Question: I have this very bad problem - there are three projects A, B, C. C has a version 1.0.5. I want to use this one. A and B both have defined this dependency version explicitely within their POMS. However, when running, they use 1.0.2.
They all share one R root POM, but this should be irrelevant.
Legend:
- - - -
When I run main() of project A, it tries to initialize spring context, which imports B context which in turn includes C context. In version 1.0.2 C context was including B context, which caused a cyclic import exception like this:
Exception:
'''
Exception in thread "main" org.springframework.beans.factory.parsing.BeanDefinitionParsingException: Configuration problem: Failed to import bean definitions from URL location [classpath*:persistenceApplicationContext.xml]
Offending resource: class path resource [portletsApplicationContext.xml]; nested exception is org.springframework.beans.factory.parsing.BeanDefinitionParsingException: Configuration problem: Failed to import bean definitions from URL location [classpath*:textProcessingApplicationContext.xml]
Offending resource: URL [jar:file:/C:/Users/Simon/.m2/repository/com/myProject/PersistenceModule/1.2.6-SNAPSHOT/PersistenceModule-1.2.6-SNAPSHOT.jar!/persistenceApplicationContext.xml]; nested exception is org.springframework.beans.factory.parsing.BeanDefinitionParsingException: Configuration problem: Failed to import bean definitions from URL location [classpath*:persistenceApplicationContext.xml]
Offending resource: URL [jar:file:/C:/Users/Simon/.m2/repository/myProject/TextProcessing/1.0.2/TextProcessing-1.0.2.jar!/textProcessingApplicationContext.xml]; nested exception is org.springframework.beans.factory.BeanDefinitionStoreException: Detected cyclic loading of URL [jar:file:/C:/Users/Simon/.m2/repository/com/myProject/PersistenceModule/1.2.6-SNAPSHOT/PersistenceModule-1.2.6-SNAPSHOT.jar!/persistenceApplicationContext.xml] - check your import definitions!
at org.springframework.beans.factory.parsing.FailFastProblemReporter.error(FailFastProblemReporter.java:70)
at org.springframework.beans.factory.parsing.ReaderContext.error(ReaderContext.java:85)
at org.springframework.beans.factory.parsing.ReaderContext.error(ReaderContext.java:76)
at org.springframework.beans.factory.xml.DefaultBeanDefinitionDocumentReader.importBeanDefinitionResource(DefaultBeanDefinitionDocumentReader.java:235)
........
at org.springframework.context.support.ClassPathXmlApplicationContext.<init>(ClassPathXmlApplicationContext.java:139)
at org.springframework.context.support.ClassPathXmlApplicationContext.<init>(ClassPathXmlApplicationContext.java:83)
at com.myProject.myProject.portlets.demo.SolrStatementTest.main(SolrStatementTest.java:27)
Caused by: org.springframework.beans.factory.parsing.BeanDefinitionParsingException: Configuration problem: Failed to import bean definitions from URL location [classpath*:textProcessingApplicationContext.xml]
Offending resource: URL [jar:file:/C:/Users/Simon/.m2/repository/com/myProject/PersistenceModule/1.2.6-SNAPSHOT/PersistenceModule-1.2.6-SNAPSHOT.jar!/persistenceApplicationContext.xml]; nested exception is org.springframework.beans.factory.parsing.BeanDefinitionParsingException: Configuration problem: Failed to import bean definitions from URL location [classpath*:persistenceApplicationContext.xml]
Offending resource: URL [jar:file:/C:/Users/Simon/.m2/repository/myProject/TextProcessing/1.0.2/TextProcessing-1.0.2.jar!/textProcessingApplicationContext.xml]; nested exception is org.springframework.beans.factory.BeanDefinitionStoreException: Detected cyclic loading of URL [jar:file:/C:/Users/Simon/.m2/repository/com/myProject/PersistenceModule/1.2.6-SNAPSHOT/PersistenceModule-1.2.6-SNAPSHOT.jar!/persistenceApplicationContext.xml] - check your import definitions!
at org.springframework.beans.factory.parsing.FailFastProblemReporter.error(FailFastProblemReporter.java:70)
at org.springframework.beans.factory.parsing.ReaderContext.error(ReaderContext.java:85)
at org.springframework.beans.factory.parsing.ReaderContext.error(ReaderContext.java:76)
at org.springframework.beans.factory.xml.DefaultBeanDefinitionDocumentReader.importBeanDefinitionResource(DefaultBeanDefinitionDocumentReader.java:235)
at org.springframework.beans.factory.xml.DefaultBeanDefinitionDocumentReader.parseDefaultElement(DefaultBeanDefinitionDocumentReader.java:186)
at
..........
org.springframework.beans.factory.support.AbstractBeanDefinitionReader.loadBeanDefinitions(AbstractBeanDefinitionReader.java:216)
at org.springframework.beans.factory.xml.DefaultBeanDefinitionDocumentReader.importBeanDefinitionResource(DefaultBeanDefinitionDocumentReader.java:229)
... 20 more
Caused by: org.springframework.beans.factory.parsing.BeanDefinitionParsingException: Configuration problem: Failed to import bean definitions from URL location [classpath*:persistenceApplicationContext.xml]
Offending resource: URL [jar:file:/C:/Users/Simon/.m2/repository/myProject/TextProcessing/1.0.2/TextProcessing-1.0.2.jar!/textProcessingApplicationContext.xml]; nested exception is org.springframework.beans.factory.BeanDefinitionStoreException: Detected cyclic loading of URL [jar:file:/C:/Users/Simon/.m2/repository/com/myProject/PersistenceModule/1.2.6-SNAPSHOT/PersistenceModule-1.2.6-SNAPSHOT.jar!/persistenceApplicationContext.xml] - check your import definitions!
at org.springframework.beans.factory.parsing.FailFastProblemReporter.error(FailFastProblemReporter.java:70)
at org.springframework.beans.factory.parsing.ReaderContext.error(ReaderContext.java:85)
at org.springframework.beans.factory.parsing.ReaderContext.error(ReaderContext.java:76)
at org.springframework.beans.factory.xml.DefaultBeanDefinitionDocumentReader.importBeanDefinitionResource(DefaultBeanDefinitionDocumentReader.java:235)
at org.springframework.beans.factory.xml.DefaultBeanDefinitionDocumentReader.parseDefaultElement(DefaultBeanDefinitionDocumentReader.java:186)
... 31 more
Caused by: org.springframework.beans.factory.BeanDefinitionStoreException: Detected cyclic loading of URL [jar:file:/C:/Users/Simon/.m2/repository/com/myProject/PersistenceModule/1.2.6-SNAPSHOT/PersistenceModule-1.2.6-SNAPSHOT.jar!/persistenceApplicationContext.xml] - check your import definitions!
at org.springframework.beans.factory.xml.XmlBeanDefinitionReader.loadBeanDefinitions(XmlBeanDefinitionReader.java:326)
at org.springframework.beans.factory.xml.XmlBeanDefinitionReader.loadBeanDefinitions(XmlBeanDefinitionReader.java:304)
... 42 more
'''
A (portlets) POM:
'''
<?xml version="1.0" encoding="UTF-8"?>
<project xmlns="http://maven.apache.org/POM/4.0.0" xmlns:xsi="http://www.w3.org/2001/XMLSchema-instance" xsi:schemaLocation="http://maven.apache.org/POM/4.0.0 http://maven.apache.org/maven-v4_0_0.xsd">
<modelVersion>4.0.0</modelVersion>
<url>http://maven.apache.org</url>
<name>portlets</name>
<groupId>
com.myProject</groupId>
<artifactId>portlets</artifactId>
<packaging>war</packaging>
<version>0.1.1-SNAPSHOT</version>
<properties>
<liferay.version>6.2.1</liferay.version>
<hibernate.version>4.2.13.Final</hibernate.version>
</properties>
<parent>
<groupId>
com.myProject</groupId>
<artifactId>myProjectRoot</artifactId>
<version>0.10</version>
</parent>
<scm>
<developerConnection>scm:svn:https://myProject.com/scm/svn/portlets/portlets</developerConnection>
</scm>
<build>
<plugins>
<plugin>
<groupId>org.apache.maven.plugins</groupId>
<artifactId>maven-release-plugin</artifactId>
<configuration>
<tagBase>https://myProject.com/scm/svn/portlets/tags</tagBase>
</configuration>
</plugin>
<plugin>
<groupId>org.apache.maven.plugins</groupId>
<artifactId>maven-resources-plugin</artifactId>
<version>2.6</version>
<configuration>
<encoding>UTF-8</encoding>
</configuration>
</plugin>
</plugins>
</build>
<dependencies>
... many dependencies here
<!-- ============== myProject MODULES ============== -->
<dependency>
<groupId>com.myProject</groupId>
<artifactId>PersistenceModule</artifactId>
<version>1.2.6-SNAPSHOT</version>
<type>jar</type>
<exclusions>
<exclusion>
<artifactId>javaee-web-api</artifactId>
<groupId>javax</groupId>
</exclusion>
</exclusions>
</dependency>
<dependency>
<groupId>com.myProject</groupId>
<artifactId>EntityModule</artifactId>
<version>1.6</version>
<type>jar</type>
<exclusions>
<exclusion>
<artifactId>javaee-web-api</artifactId>
<groupId>javax</groupId>
</exclusion>
</exclusions>
</dependency>
<dependency>
<groupId>com.myProject</groupId>
<artifactId>Translator</artifactId>
<version>1.0.1</version>
<type>jar</type>
</dependency>
<dependency>
<groupId>com.myProject</groupId>
<artifactId>Tagger</artifactId>
<version>1.0.3</version>
<type>jar</type>
</dependency>
<dependency>
<groupId>com.myProject.utils</groupId>
<artifactId>WordNetUtil</artifactId>
<version>1.3</version>
<type>jar</type>
</dependency>
</dependencies>
</project>
'''
B POM:
'''
<project xmlns="http://maven.apache.org/POM/4.0.0" xmlns:xsi="http://www.w3.org/2001/XMLSchema-instance" xsi:schemaLocation="http://maven.apache.org/POM/4.0.0 http://maven.apache.org/xsd/maven-4.0.0.xsd">
<modelVersion>4.0.0</modelVersion>
<url>http://maven.apache.org</url>
<name>PersistenceModule</name>
<groupId>com.myProject</groupId>
<artifactId>PersistenceModule</artifactId>
<version>1.2.6-SNAPSHOT</version>
<packaging>jar</packaging>
<parent>
<groupId>com.myProject</groupId>
<artifactId>myProjectRoot</artifactId>
<version>0.10</version>
</parent>
<scm>
<developerConnection>scm:svn:https://myProject.com/scm/svn/persistence/PersistenceModule</developerConnection>
</scm>
<build>
<plugins>
<plugin>
<groupId>org.apache.maven.plugins</groupId>
<artifactId>maven-jar-plugin</artifactId>
<version>2.5</version>
<configuration>
<excludes>
<exclude>**/ratedPosts/**</exclude>
<exclude>**/testingMaterial/**</exclude>
<exclude>**/tempmyProjectFLD/**</exclude>
</excludes>
</configuration>
</plugin>
<plugin>
<groupId>org.apache.maven.plugins</groupId>
<artifactId>maven-source-plugin</artifactId>
<version>2.4</version>
<configuration>
<excludes>
<exclude>**/ratedPosts/**</exclude>
<exclude>**/testingMaterial/**</exclude>
<exclude>**/tempmyProjectFLD/**</exclude>
</excludes>
</configuration>
</plugin>
<plugin>
<groupId>org.apache.maven.plugins</groupId>
<artifactId>maven-release-plugin</artifactId>
<configuration>
<tagBase>https://myProject.com/scm/svn/persistence/tags</tagBase>
</configuration>
</plugin>
</plugins>
</build>
<dependencies>
<!-- MONGO -->
<dependency>
<groupId>org.mongodb</groupId>
<artifactId>mongo-java-driver</artifactId>
</dependency>
<!-- utils -->
<dependency>
<groupId>net.sf.opencsv</groupId>
<artifactId>opencsv</artifactId>
</dependency>
<dependency>
<groupId>com.google.code.gson</groupId>
<artifactId>gson</artifactId>
</dependency>
<dependency>
<groupId>com.google.guava</groupId>
<artifactId>guava</artifactId>
</dependency>
<!-- mail -->
<dependency>
<groupId>javax.mail</groupId>
<artifactId>mail</artifactId>
</dependency>
<dependency>
<groupId>com.myProject.harvest.utils</groupId>
<artifactId>java-libpst</artifactId>
</dependency>
<!-- Java -->
<dependency>
<groupId>commons-lang</groupId>
<artifactId>commons-lang</artifactId>
<type>jar</type>
</dependency>
<dependency>
<groupId>myProject</groupId>
<artifactId>TextProcessing</artifactId>
<version>1.0.5</version>
<type>jar</type>
</dependency>
<dependency>
<groupId>javax</groupId>
<artifactId>javaee-web-api</artifactId>
</dependency>
<!-- myProject -->
<dependency>
<groupId>com.myProject</groupId>
<artifactId>EntityModule</artifactId>
<version>1.6</version>
</dependency>
<!-- SPRING-->
<dependency>
<groupId>org.springframework</groupId>
<artifactId>spring-beans</artifactId>
</dependency>
<dependency>
<groupId>org.springframework</groupId>
<artifactId>spring-context</artifactId>
</dependency>
<!-- test -->
<dependency>
<groupId>org.springframework</groupId>
<artifactId>spring-test</artifactId>
</dependency>
<dependency>
<groupId>junit</groupId>
<artifactId>junit</artifactId>
</dependency>
<dependency>
<groupId>org.powermock</groupId>
<artifactId>powermock-module-junit4</artifactId>
</dependency>
<dependency>
<groupId>org.powermock</groupId>
<artifactId>powermock-api-mockito</artifactId>
</dependency>
<dependency>
<groupId>log4j</groupId>
<artifactId>log4j</artifactId>
</dependency>
<dependency>
<groupId>commons-io</groupId>
<artifactId>commons-io</artifactId>
</dependency>
<!-- Parsing -->
<dependency>
<groupId>org.apache.tika</groupId>
<artifactId>tika-core</artifactId>
</dependency>
<dependency>
<groupId>org.apache.tika</groupId>
<artifactId>tika-parsers</artifactId>
</dependency>
<!-- Social Network libs -->
<dependency>
<groupId>com.restfb</groupId>
<artifactId>restfb</artifactId>
</dependency>
</dependencies>
</project>
'''
C POM:
'''
<project xmlns="http://maven.apache.org/POM/4.0.0" xmlns:xsi="http://www.w3.org/2001/XMLSchema-instance" xsi:schemaLocation="http://maven.apache.org/POM/4.0.0 http://maven.apache.org/xsd/maven-4.0.0.xsd">
<modelVersion>4.0.0</modelVersion>
<name>TextProcessing</name>
<url>http://maven.apache.org</url>
<groupId>myProject</groupId>
<artifactId>TextProcessing</artifactId>
<version>1.0.6-SNAPSHOT</version>
<packaging>jar</packaging>
<parent>
<groupId>com.myProject</groupId>
<artifactId>myProjectRoot</artifactId>
<version>0.10</version>
</parent>
<scm>
<developerConnection>scm:svn:https://myProject.com/scm/svn/utils-translation/TextProcessing/trunk</developerConnection>
</scm>
<build>
<plugins>
<plugin>
<groupId>org.apache.maven.plugins</groupId>
<artifactId>maven-resources-plugin</artifactId>
<version>2.4.3</version>
<configuration>
<encoding>${project.build.sourceEncoding}</encoding>
</configuration>
</plugin>
</plugins>
</build>
<dependencies>
<dependency>
<groupId>com.google.guava</groupId>
<artifactId>guava</artifactId>
</dependency>
<dependency>
<groupId>junit</groupId>
<artifactId>junit</artifactId>
<scope>test</scope>
</dependency>
<dependency>
<groupId>com.myProject</groupId>
<artifactId>Tagger</artifactId>
<version>1.0.3</version>
<type>jar</type>
</dependency>
<dependency>
<groupId>com.myProject</groupId>
<artifactId>Translator</artifactId>
<version>1.0.1</version>
<type>jar</type>
</dependency>
<dependency>
<groupId>com.myProject</groupId>
<artifactId>EntityModule</artifactId>
<type>jar</type>
<version>1.6</version>
<exclusions>
<exclusion>
<artifactId>javaee-web-api</artifactId>
<groupId>javax</groupId>
</exclusion>
</exclusions>
</dependency>
<dependency>
<groupId>org.jsoup</groupId>
<artifactId>jsoup</artifactId>
<type>jar</type>
</dependency>
</dependencies>
</project>
'''
R (root) POM:
iherited by all other poms.
'''
<?xml version="1.0" encoding="UTF-8"?>
<project xmlns="http://maven.apache.org/POM/4.0.0" xmlns:xsi="http://www.w3.org/2001/XMLSchema-instance" xsi:schemaLocation="http://maven.apache.org/POM/4.0.0 http://maven.apache.org/xsd/maven-4.0.0.xsd">
<modelVersion>4.0.0</modelVersion>
<name>myProjectRoot</name>
<groupId>com.myProject</groupId>
<artifactId>myProjectRoot</artifactId>
<version>0.11-SNAPSHOT</version>
<packaging>pom</packaging>
<properties>
<project.build.sourceEncoding>UTF-8</project.build.sourceEncoding>
<powermock.version>1.5.6</powermock.version>
<spring.version>4.1.1.RELEASE</spring.version>
<spring.data.version>1.6.1.RELEASE</spring.data.version>
<maven.compiler.source>1.7</maven.compiler.source>
<maven.compiler.target>1.7</maven.compiler.target>
<hibernate.version>4.3.6.Final</hibernate.version>
</properties>
<!-- NEXUS configuration -->
<distributionManagement>
<repository>
<id>nexus</id>
<name>Releases</name>
<url>https://myProject.com/nexus/content/repositories/releases/</url>
<layout>default</layout>
</repository>
<snapshotRepository>
<id>nexus</id>
<name>Snapshots</name>
<url>https://myProject.com/nexus/content/repositories/snapshots/</url>
<layout>default</layout>
</snapshotRepository>
</distributionManagement>
<scm>
<developerConnection>scm:svn:https://myProject.com/scm/svn/myProjectroot/trunk</developerConnection>
</scm>
<build>
<!-- Global settings of maven plugins across myProject. Can be overriden with custom plugin managment, not recommended. -->
<pluginManagement>
<plugins>
<plugin>
<groupId>org.apache.maven.plugins</groupId>
<artifactId>maven-release-plugin</artifactId>
<version>2.5.1</version>
</plugin>
<plugin>
<groupId>org.apache.maven.plugins</groupId>
<artifactId>maven-deploy-plugin</artifactId>
<version>2.8.1</version>
</plugin>
<plugin>
<groupId>org.apache.maven.plugins</groupId>
<artifactId>maven-compiler-plugin</artifactId>
<version>2.5.1</version>
</plugin>
<plugin>
<groupId>org.apache.maven.plugins</groupId>
<artifactId>maven-javadoc-plugin</artifactId>
<version>2.9.1</version>
<executions>
<execution>
<id>attach-javadocs</id>
<goals>
<goal>jar</goal>
</goals>
</execution>
</executions>
</plugin>
<plugin>
<groupId>org.apache.maven.plugins</groupId>
<artifactId>maven-source-plugin</artifactId>
<version>2.4</version>
<executions>
<execution>
<id>attach-sources</id>
<goals>
<goal>jar</goal>
</goals>
</execution>
</executions>
</plugin>
</plugins>
</pluginManagement>
<plugins>
<plugin>
<groupId>org.apache.maven.plugins</groupId>
<artifactId>maven-javadoc-plugin</artifactId>
</plugin>
<plugin>
<groupId>org.apache.maven.plugins</groupId>
<artifactId>maven-source-plugin</artifactId>
</plugin>
<plugin>
<groupId>org.apache.maven.plugins</groupId>
<artifactId>maven-release-plugin</artifactId>
</plugin>
<plugin>
<groupId>org.apache.maven.plugins</groupId>
<artifactId>maven-compiler-plugin</artifactId>
</plugin>
<!-- <plugin>
<groupId>org.apache.maven.plugins</groupId>
<artifactId>maven-enforcer-plugin</artifactId>
</plugin>-->
</plugins>
</build>
<!-- Used for setting global versions of projects used across myProject.
In your project only declare groupId and artifactId to use a dependency with
a version and configuration used in this pom. -->
<dependencyManagement>
<dependencies>
................................ many more..................
<!-- myProject DEPENDENCIES -->
<dependency>
<groupId>com.myProject</groupId>
<artifactId>EntityModule</artifactId>
<version>1.4.1-SNAPSHOT</version>
<type>jar</type>
</dependency>
<dependency>
<groupId>com.myProject</groupId>
<artifactId>PersistenceModule</artifactId>
<version>1.2.3</version>
<type>jar</type>
</dependency>
<dependency>
<groupId>com.myProject.analysis</groupId>
<artifactId>ContentModule</artifactId>
<version>1.2-SNAPSHOT</version>
<type>jar</type>
</dependency>
<dependency>
<groupId>myProject</groupId>
<artifactId>TextProcessing</artifactId>
<version>1.0.5</version>
<type>jar</type>
</dependency>
<!-- harvests -->
<dependency>
<groupId>com.myProject</groupId>
<artifactId>DocumentHarvest</artifactId>
<version>1.0.1</version>
<type>jar</type>
</dependency>
<dependency>
<groupId>com.myProject</groupId>
<artifactId>harvest-Twitter</artifactId>
<version>1.0</version>
<type>jar</type>
</dependency>
</dependencies>
</dependencyManagement>
</project>
'''
I noticed that even though my pom within the particular snapshot being used contains the 1.0.5 C dependency, it still shows that the transitively imported dependency being used is 1.0.2. See screenshot:

You can see on the image, that the TextProcessing 1.0.2 is VIA PersistenceModule. But also that the dependency being used (the pom of it is opened) has the dependency set to 1.0.5. I opened the POM FROM the dependency tree, not from the project itself to ensure, that I am really really looking at the dependency of the particularily used snapshot.
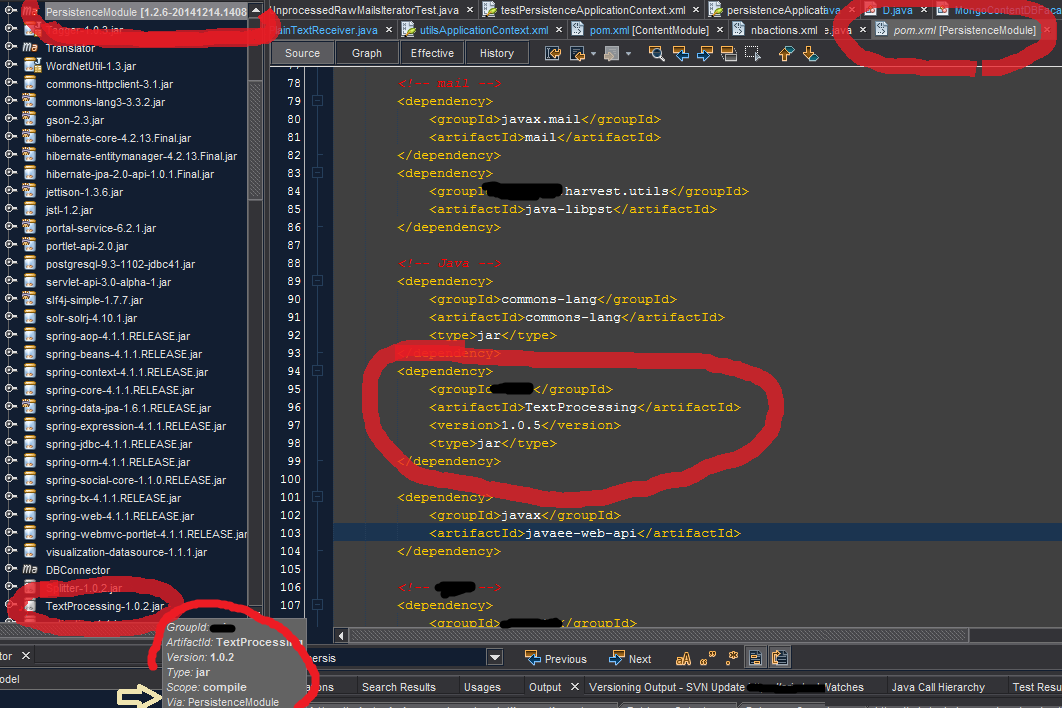
Answer: So the problem was that in my parent pom, which was used (0.10) was the C project defined as 1.0.2.
The A project had B, which was referencing C in 1.0.5, so transitively A should have C in 1.0.5, however, A took C version 1.0.2 from R (from Parent/Root). Obviously, it had higher priority. It probably is because maven takes the dependency version depending on how deep it has to go until it hits the version. The smallest level of depth (first hit) is chosen, which is 1.0.2, which was my problem.
The solution is what I should have done in the first place - remove my own modules from parent. Now it takes the good version transitively.
I read somewhere it is a bad practice to hold your own modules in a parent to resolve versions between them. After a long time I actually hit the reasons by experience, why it is a bad practice.
Thanks @sorencito for the recommendation to check with mvn dependency:tree. It showed me a structure, which helped me google <URL> which made me think about the old parent version.